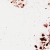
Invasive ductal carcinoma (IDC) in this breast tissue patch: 0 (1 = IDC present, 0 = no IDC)